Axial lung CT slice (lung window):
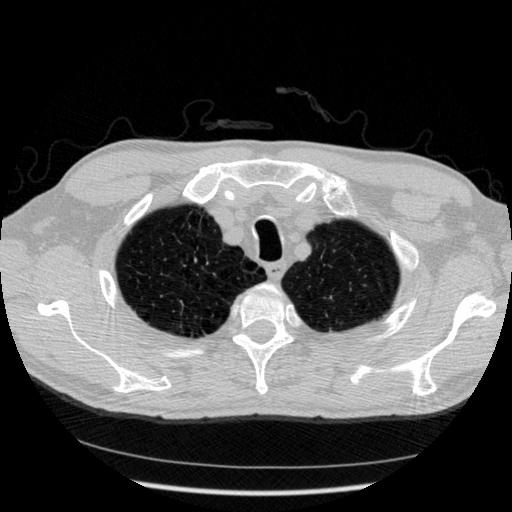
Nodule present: no